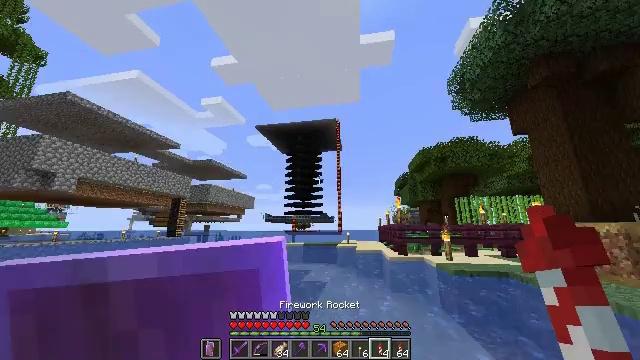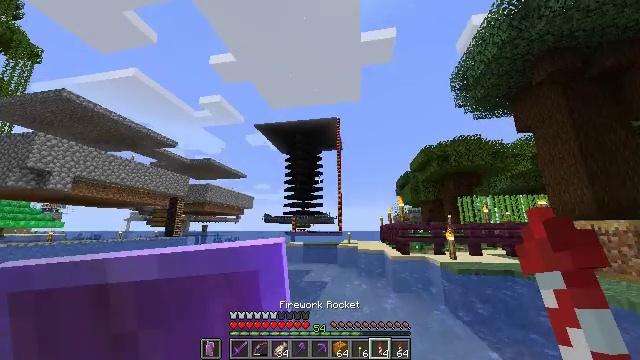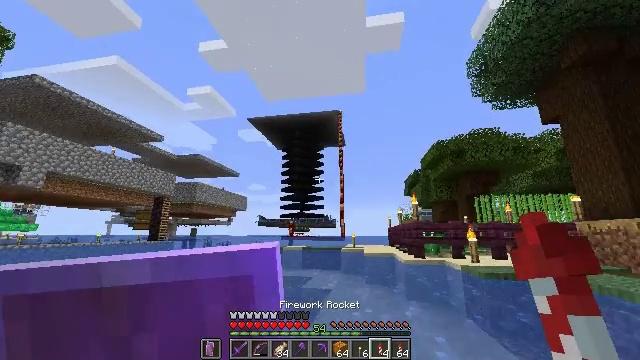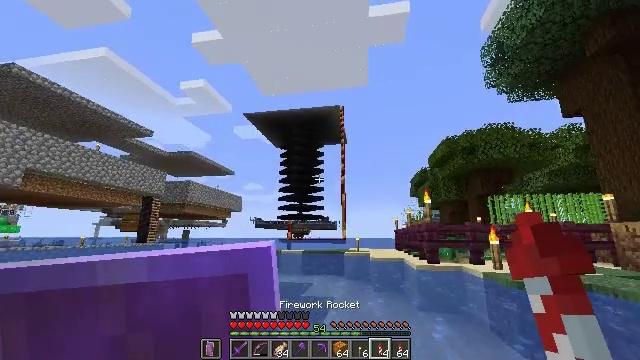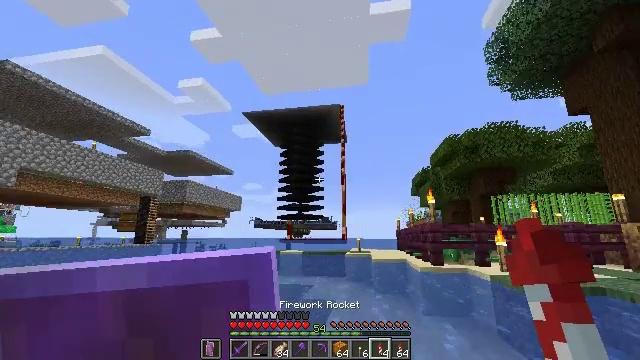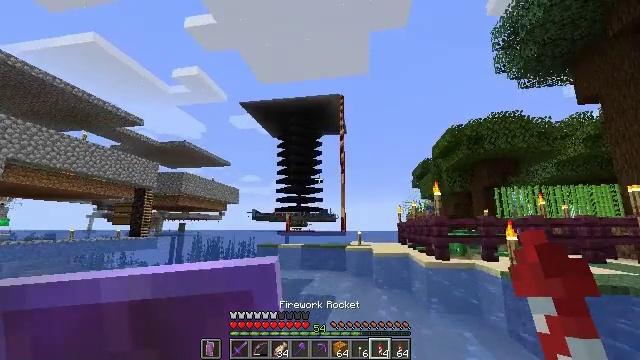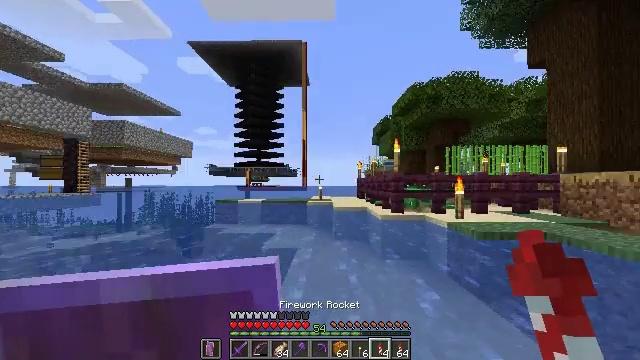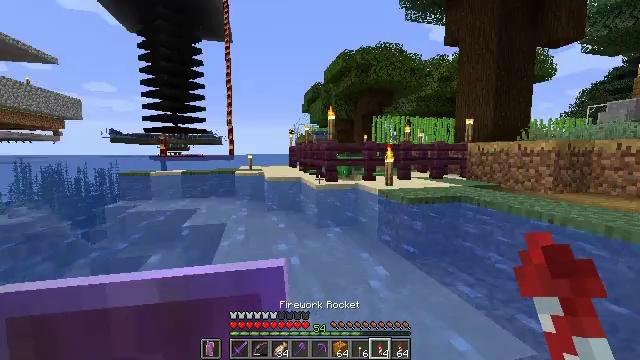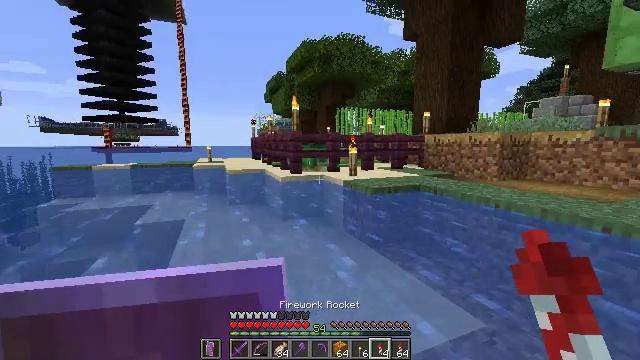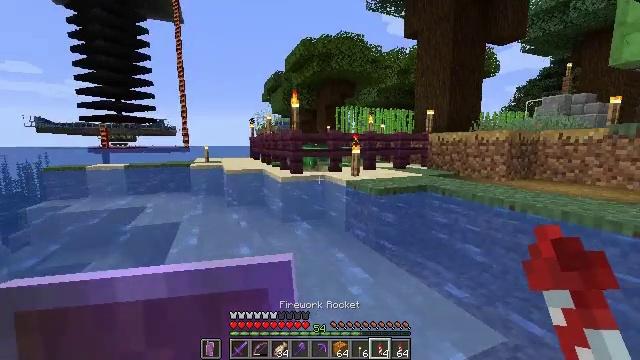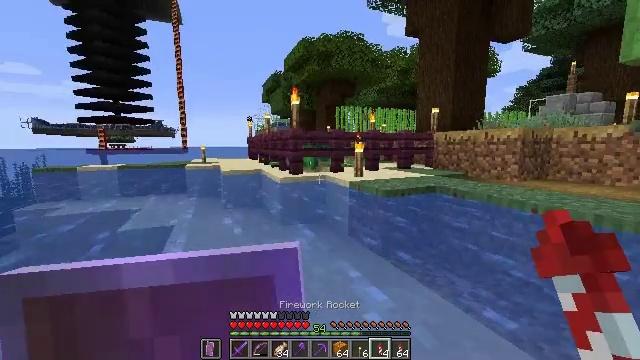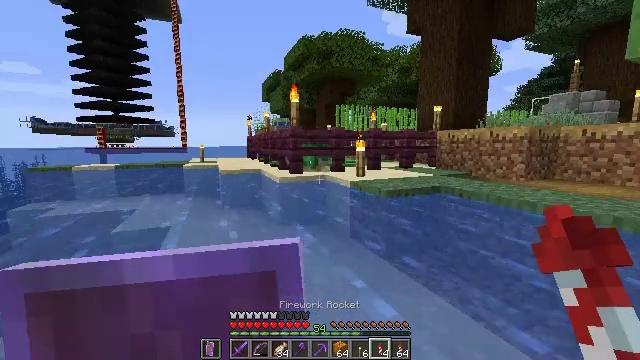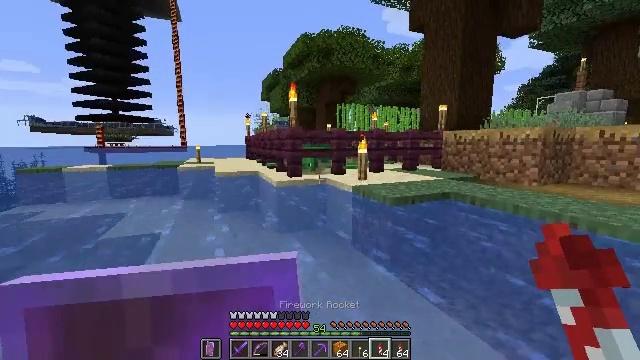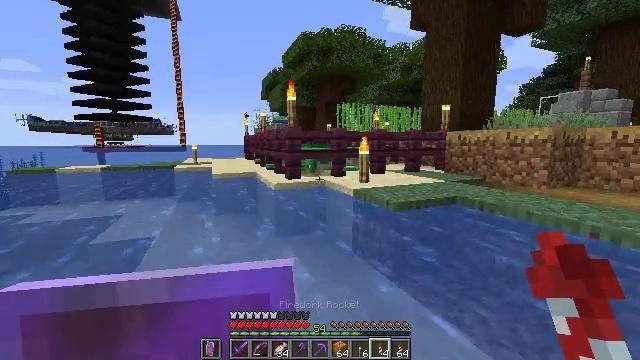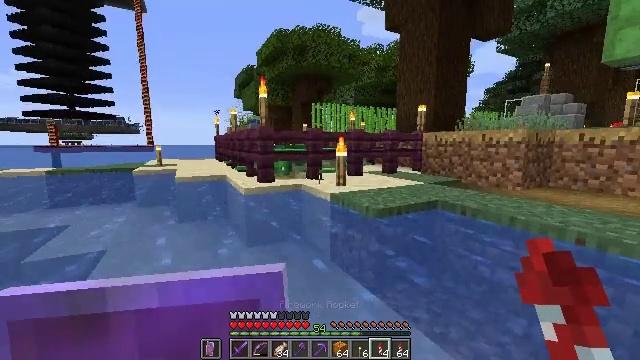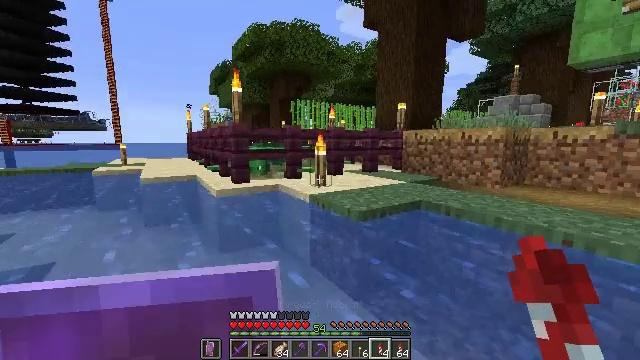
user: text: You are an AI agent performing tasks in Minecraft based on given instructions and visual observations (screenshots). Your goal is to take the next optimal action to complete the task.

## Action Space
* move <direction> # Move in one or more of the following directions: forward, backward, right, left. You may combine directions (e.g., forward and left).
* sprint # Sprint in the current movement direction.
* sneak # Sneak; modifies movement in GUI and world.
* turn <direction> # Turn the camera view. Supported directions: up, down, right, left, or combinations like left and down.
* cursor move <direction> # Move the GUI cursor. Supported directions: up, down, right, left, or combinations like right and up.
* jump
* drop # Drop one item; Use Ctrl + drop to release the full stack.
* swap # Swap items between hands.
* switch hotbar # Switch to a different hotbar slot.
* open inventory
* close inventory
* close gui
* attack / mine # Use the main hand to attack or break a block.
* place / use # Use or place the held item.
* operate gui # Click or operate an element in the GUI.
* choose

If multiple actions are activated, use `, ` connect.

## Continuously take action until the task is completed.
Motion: motion action
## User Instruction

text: Remove a tropical fish from the inventory.
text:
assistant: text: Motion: move forward, sprint
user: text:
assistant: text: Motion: move forward, sprint
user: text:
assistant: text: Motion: move forward, sprint
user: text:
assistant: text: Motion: move forward, sprint
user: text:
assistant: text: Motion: move forward, sprint, turn down
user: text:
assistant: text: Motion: move forward, sprint, turn right and down
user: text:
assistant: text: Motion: move forward, sprint, turn right and down
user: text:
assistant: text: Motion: move forward, sprint, turn right and down
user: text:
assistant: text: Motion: move forward, sprint
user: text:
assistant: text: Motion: move forward, sprint
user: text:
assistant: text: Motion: move forward, sprint
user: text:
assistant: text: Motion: move forward, sprint
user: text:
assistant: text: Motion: move forward, sprint
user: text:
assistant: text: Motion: move forward, sprint, turn right
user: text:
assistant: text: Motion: move forward, sprint, turn right
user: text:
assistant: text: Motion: move forward, sprint, turn right
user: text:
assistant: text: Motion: move forward, sprint, turn right and down
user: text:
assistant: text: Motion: move forward, sprint, turn right
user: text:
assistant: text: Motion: move forward, sprint, turn right
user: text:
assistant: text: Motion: move forward, sprint
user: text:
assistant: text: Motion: move forward, sprint
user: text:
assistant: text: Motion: move forward, sprint, jump
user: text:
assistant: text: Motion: move forward, sprint, jump
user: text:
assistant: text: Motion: move forward, sprint, jump
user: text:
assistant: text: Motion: move forward, sprint, jump
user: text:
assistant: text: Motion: move forward, sprint, jump
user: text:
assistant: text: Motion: move forward, sprint, jump
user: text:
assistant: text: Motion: move forward, sprint, jump
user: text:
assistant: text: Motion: move forward, sprint, jump
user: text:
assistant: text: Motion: move forward, sprint, jump